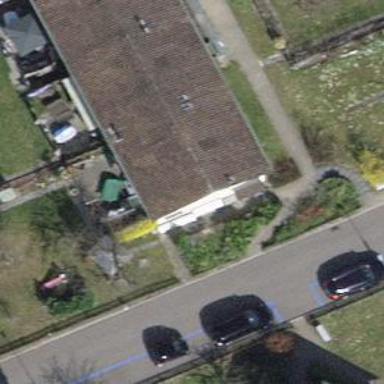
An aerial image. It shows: Gabled house with pitched roof.